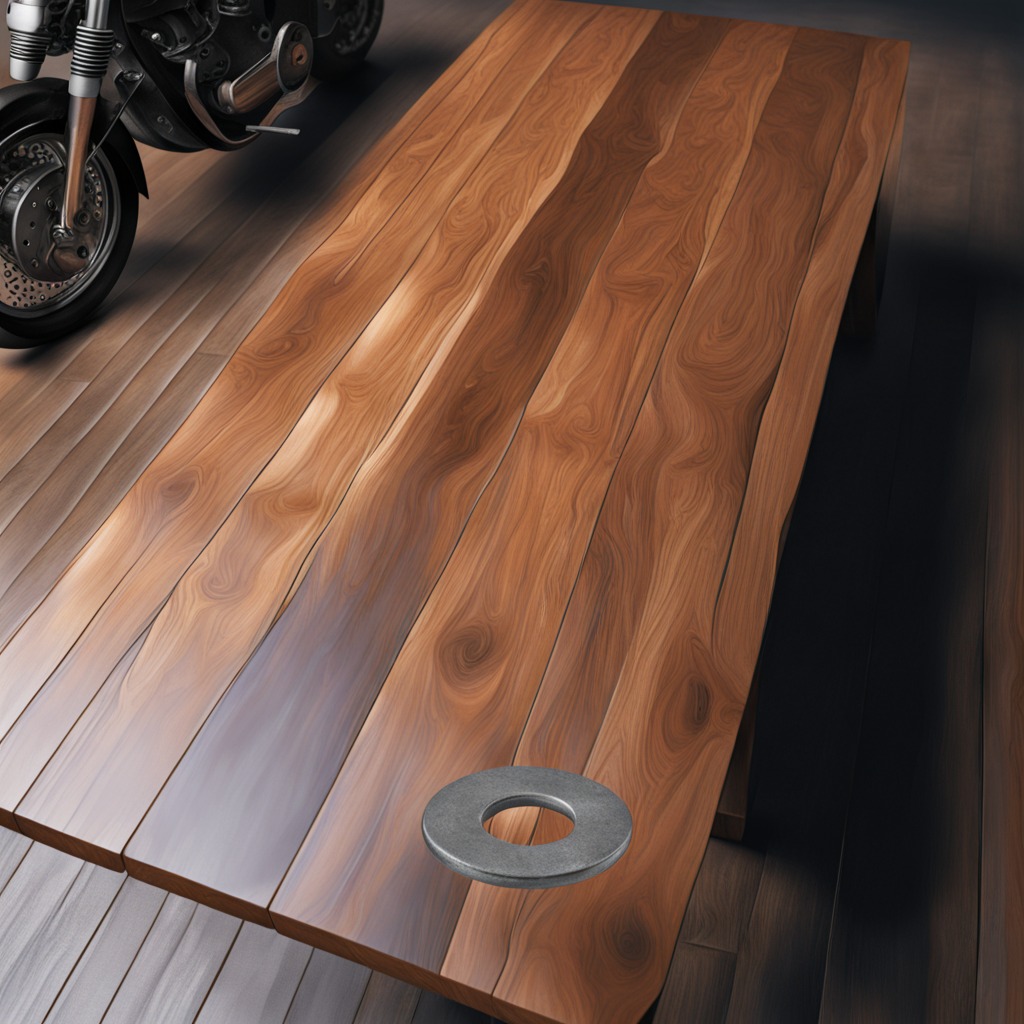
A flat metal washer is lying on the oil-spilled wooden table in a vintage motorcycle garage.